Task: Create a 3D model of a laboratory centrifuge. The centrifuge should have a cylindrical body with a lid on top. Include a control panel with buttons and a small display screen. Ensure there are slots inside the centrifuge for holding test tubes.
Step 586:
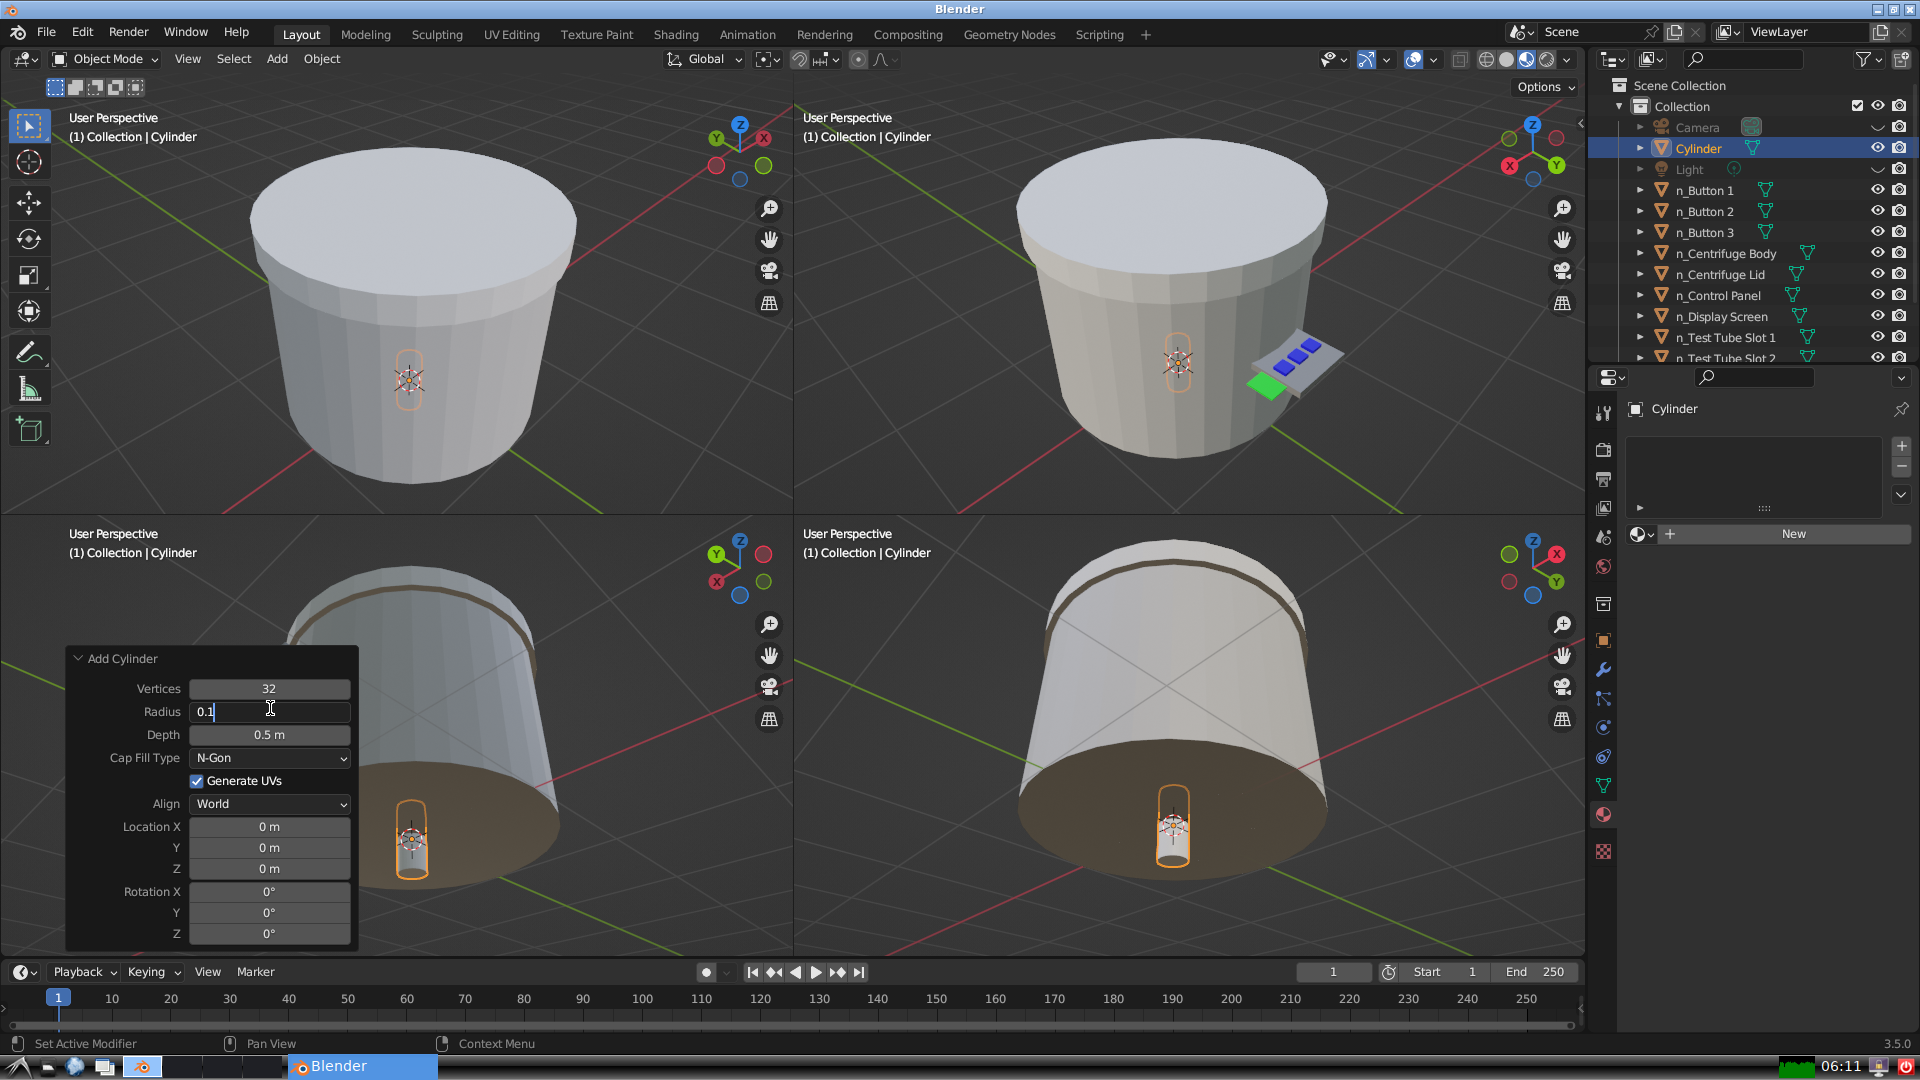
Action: {"key_press": ['Return']}